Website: bh-photo
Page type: gifting
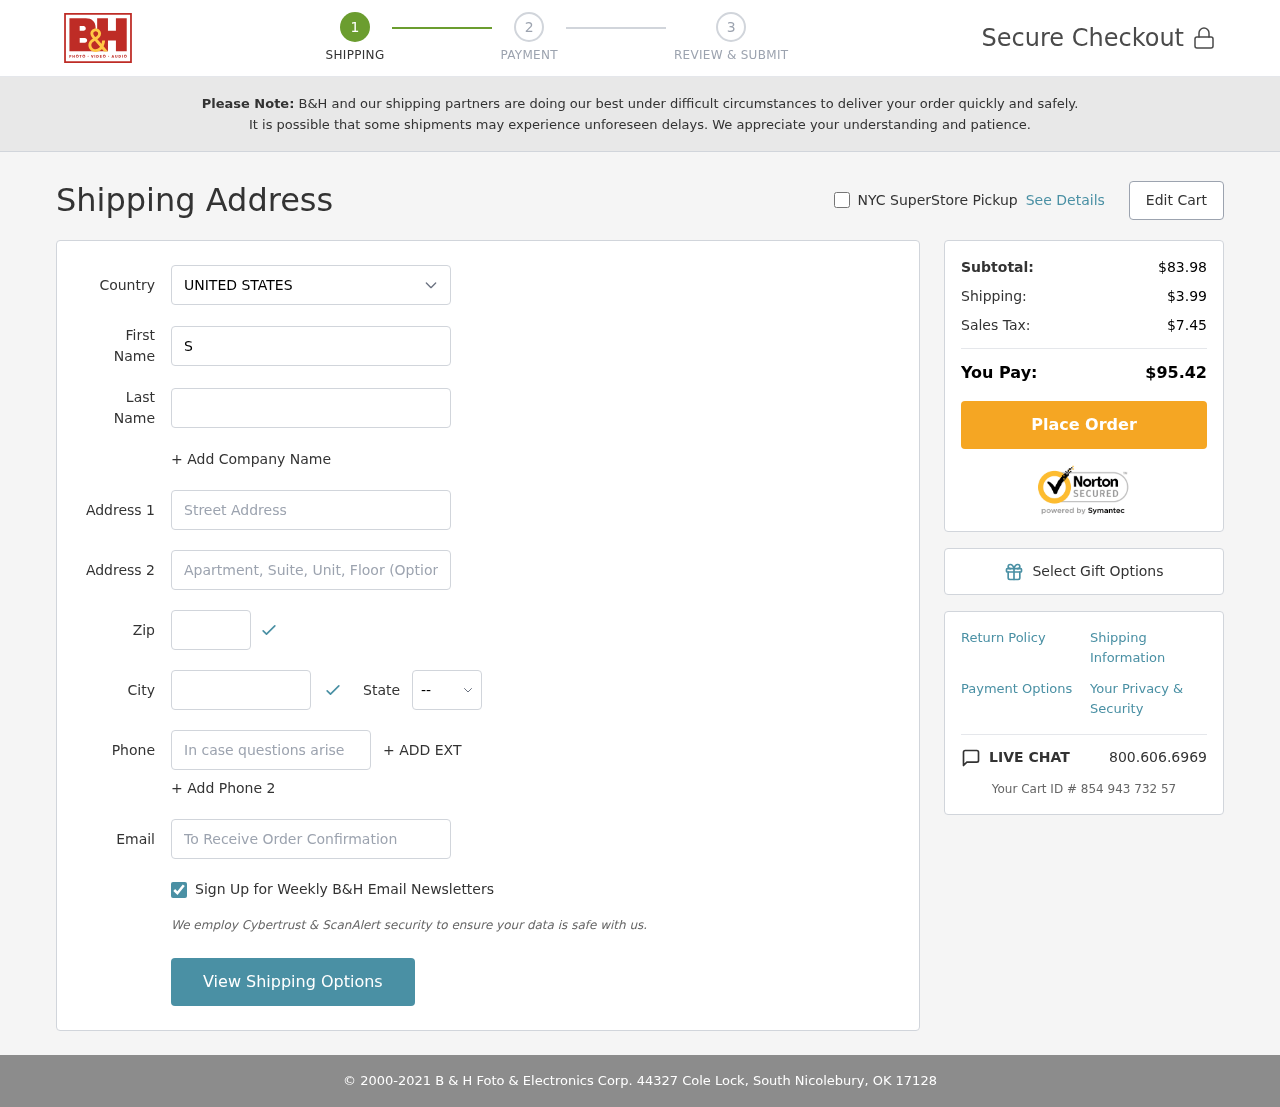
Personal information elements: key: PII_CITY
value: South Nicolebury
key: PII_COUNTRY
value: United States
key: PII_EMAIL
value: sarah.williams@yahoo.com
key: PII_FIRSTNAME
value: Sarah
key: PII_LASTNAME
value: Williams
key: PII_PHONE
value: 2422523217
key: PII_POSTCODE
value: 17128
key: PII_STATE_ABBR
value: OK
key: PII_STREET
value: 44327 Cole Lock
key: PII_STREET2
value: Suite 361
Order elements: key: ORDER_SUBTOTAL
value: $83.98
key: ORDER_SHIPPING_COST
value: $3.99
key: ORDER_TAX
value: $7.45
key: ORDER_TOTAL
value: $95.42
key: ORDER_ID
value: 854 943 732 57